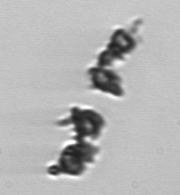
Label: Thalassiosira_TAG_external_detritus